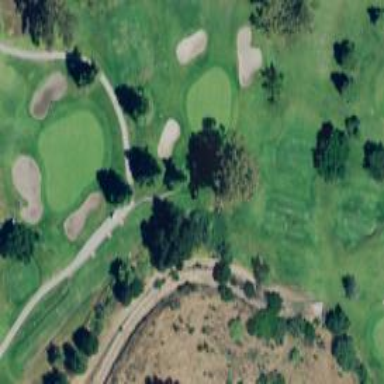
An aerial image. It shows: Service road designated as golf cart path.